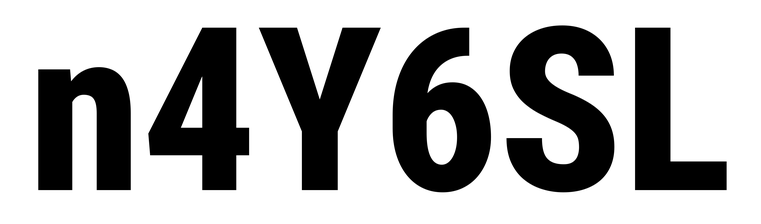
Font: Roboto_Condensed_ExtraBold